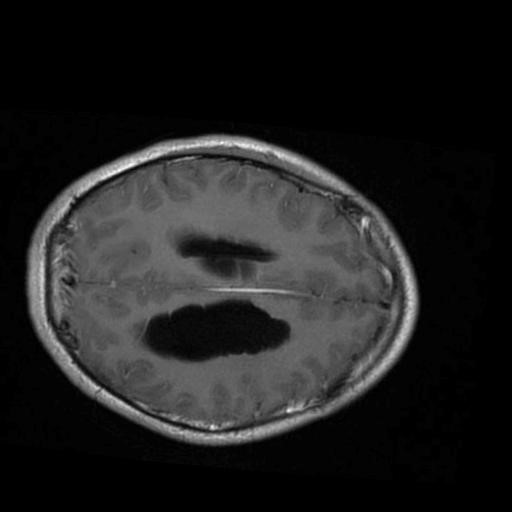
Label: brain_glioma